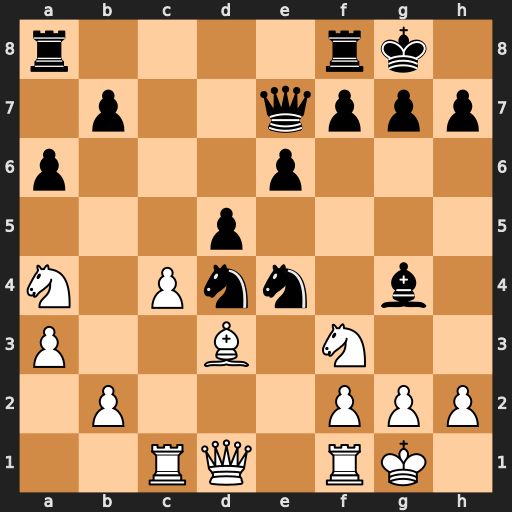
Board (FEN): r4rk1/1p2qppp/p3p3/3p4/N1Pnn1b1/P2B1N2/1P3PPP/2RQ1RK1
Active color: w
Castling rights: -
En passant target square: -
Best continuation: Bxe4 dxe4 Qxd4